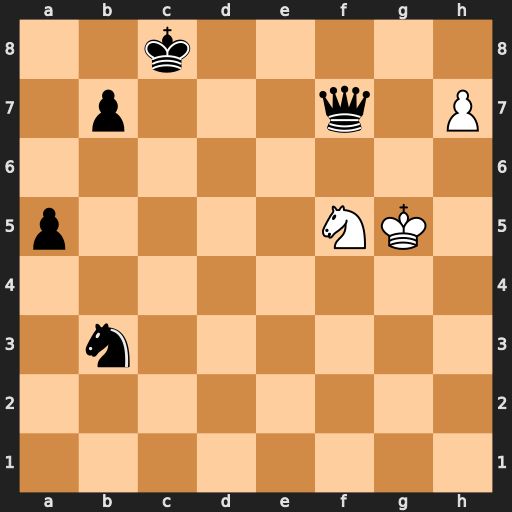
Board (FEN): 2k5/1p3q1P/8/p4NK1/8/1n6/8/8
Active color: w
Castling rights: -
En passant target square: -
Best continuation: Nd6+ Kc7 Nxf7